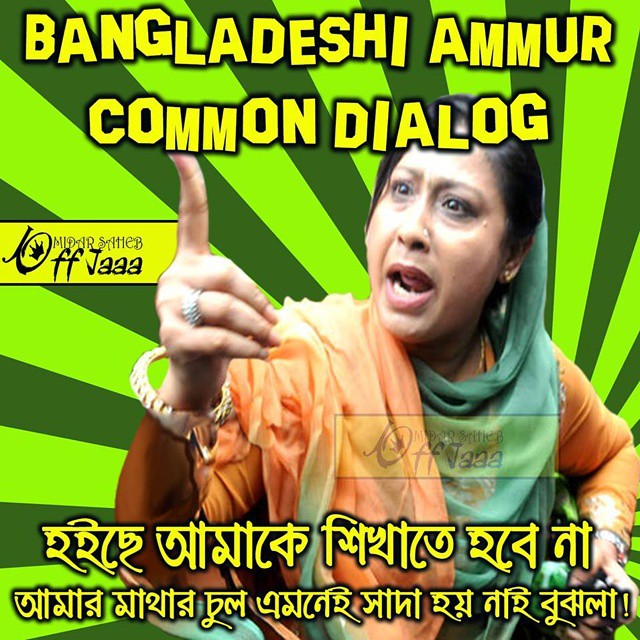
Caption: BANGLADESHI AMMUR COMMON DIALOG হইছে আমাকে শিখাতে হবেনা আমার মাথার চুল এমনেই সাদা হয় নাই বুঝলা!
Label: non-hate